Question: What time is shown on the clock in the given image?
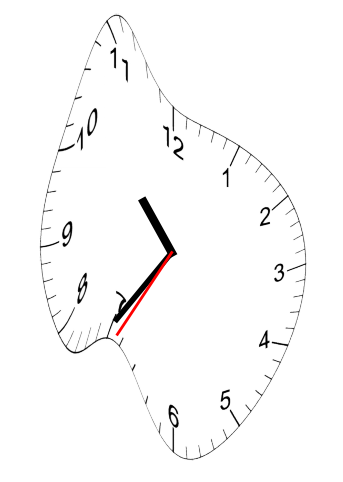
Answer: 10:35:35